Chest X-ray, PA view. Patient: 53 years old, sex F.
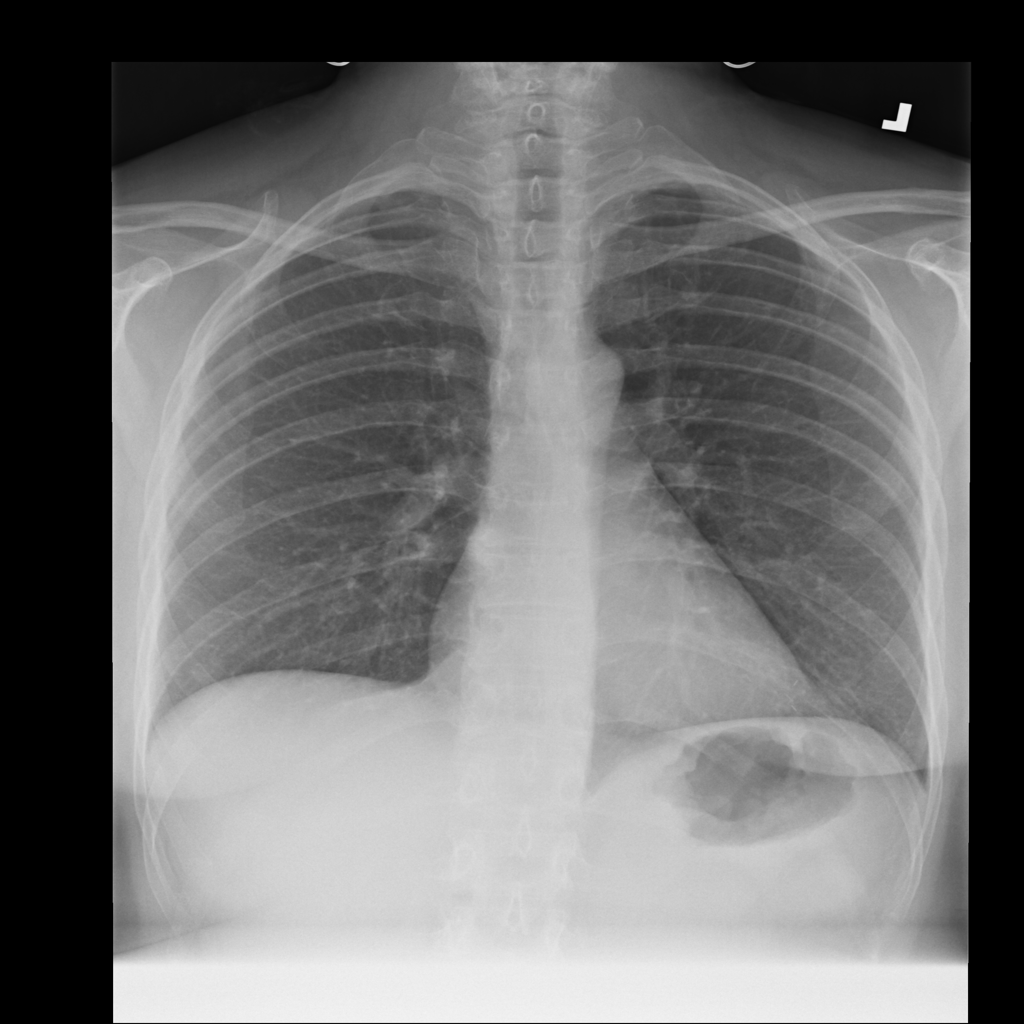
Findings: No Finding